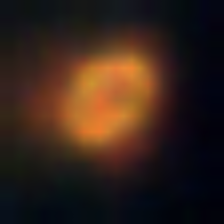
Taxon: NanoPlankton
Group: Other